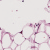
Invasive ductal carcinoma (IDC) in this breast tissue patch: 0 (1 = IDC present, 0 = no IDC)